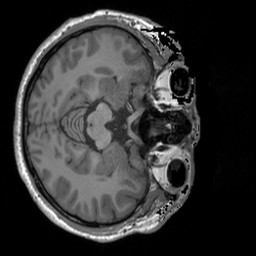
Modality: T1w
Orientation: axial
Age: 24
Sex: male
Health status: healthy
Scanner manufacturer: siemens
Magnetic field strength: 3 T
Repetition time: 1.9 s
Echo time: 0.00252 s